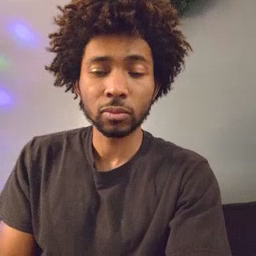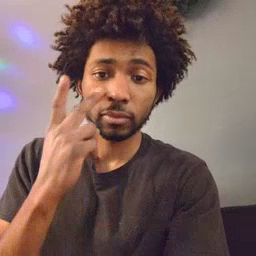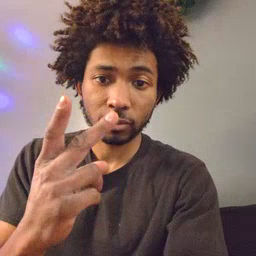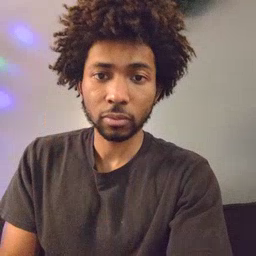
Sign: see